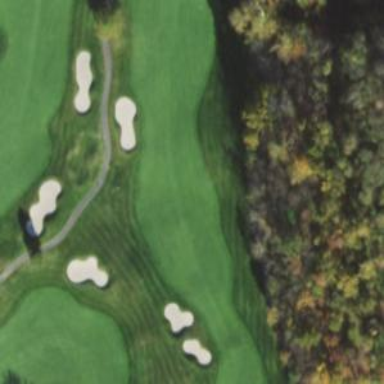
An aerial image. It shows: Golf fairway surrounded by grass.